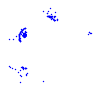
Particle: electron